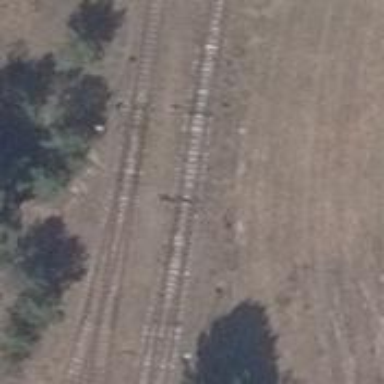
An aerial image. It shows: Railway switch with the turnout on the right side.